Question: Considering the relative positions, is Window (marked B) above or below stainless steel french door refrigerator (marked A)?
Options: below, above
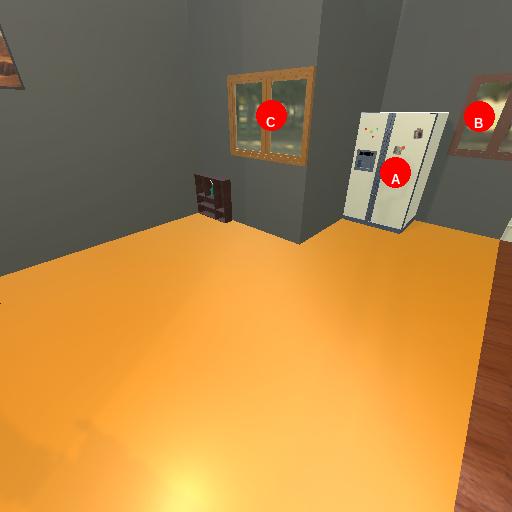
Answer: below